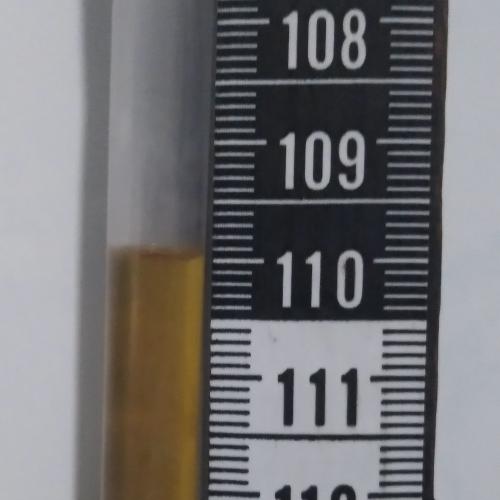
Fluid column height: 110.0 cm